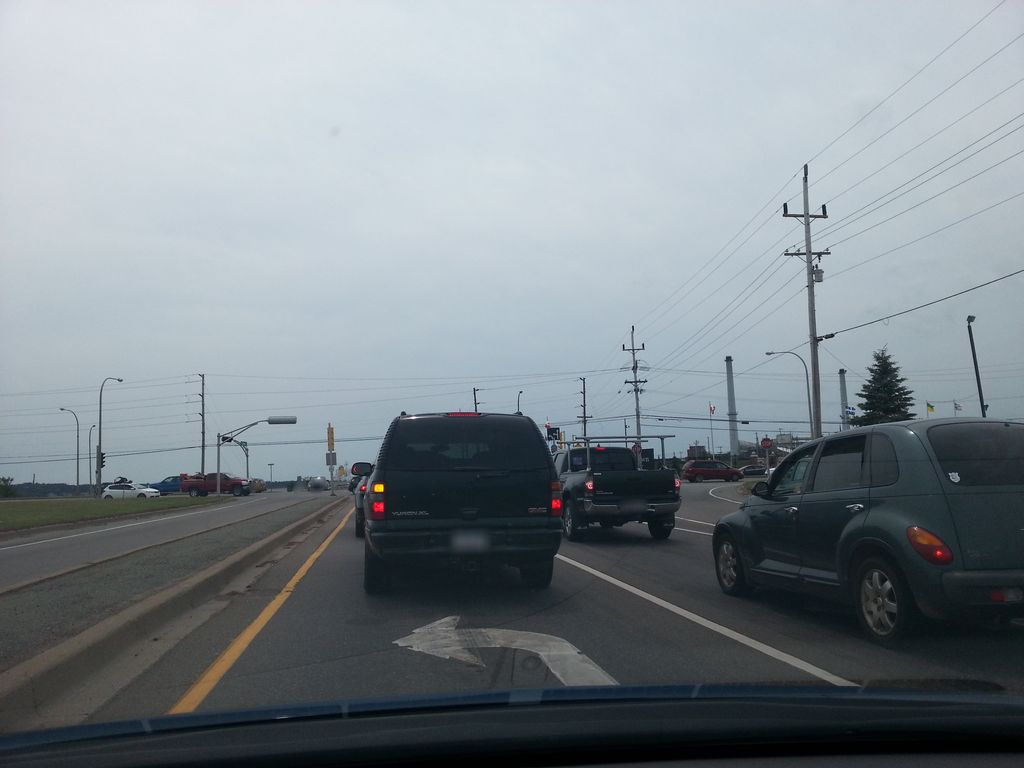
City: charlottetown